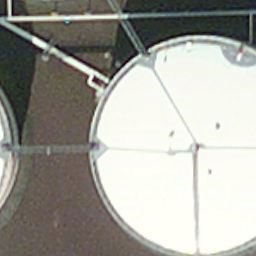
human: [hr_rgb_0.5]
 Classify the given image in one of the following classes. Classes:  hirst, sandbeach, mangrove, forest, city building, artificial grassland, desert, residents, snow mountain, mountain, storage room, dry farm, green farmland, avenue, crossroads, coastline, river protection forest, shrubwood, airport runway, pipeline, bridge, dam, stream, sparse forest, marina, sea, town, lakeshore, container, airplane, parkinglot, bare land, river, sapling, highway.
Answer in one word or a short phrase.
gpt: storage room